Field crop: maize
Growth stage: 2
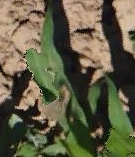
Species: maize